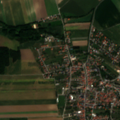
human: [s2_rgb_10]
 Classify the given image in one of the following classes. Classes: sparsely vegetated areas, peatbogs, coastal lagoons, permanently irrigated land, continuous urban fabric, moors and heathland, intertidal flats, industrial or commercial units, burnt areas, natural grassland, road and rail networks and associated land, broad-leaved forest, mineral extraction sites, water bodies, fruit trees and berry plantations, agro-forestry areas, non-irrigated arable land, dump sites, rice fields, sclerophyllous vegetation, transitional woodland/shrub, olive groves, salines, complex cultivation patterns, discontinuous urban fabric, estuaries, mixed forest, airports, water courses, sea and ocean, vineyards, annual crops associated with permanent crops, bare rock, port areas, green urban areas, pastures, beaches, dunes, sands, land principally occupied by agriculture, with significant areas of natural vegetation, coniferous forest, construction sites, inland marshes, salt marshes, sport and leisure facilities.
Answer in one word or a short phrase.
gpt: discontinuous urban fabric, non-irrigated arable land, vineyards, land principally occupied by agriculture, with significant areas of natural vegetation